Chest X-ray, PA view. Patient: 15 years old, sex M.
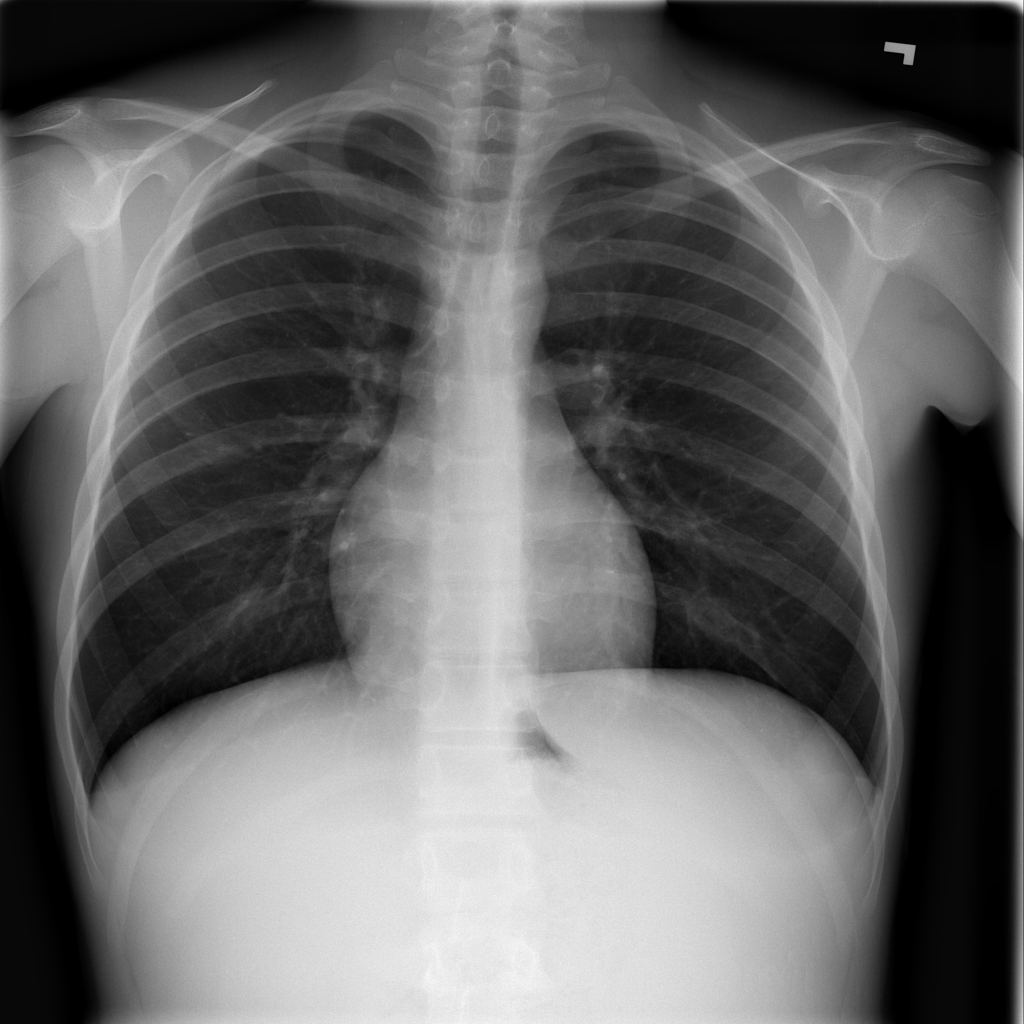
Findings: No Finding